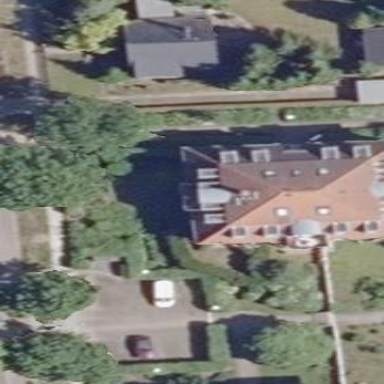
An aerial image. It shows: Half-hipped roof shape on the apartments building.